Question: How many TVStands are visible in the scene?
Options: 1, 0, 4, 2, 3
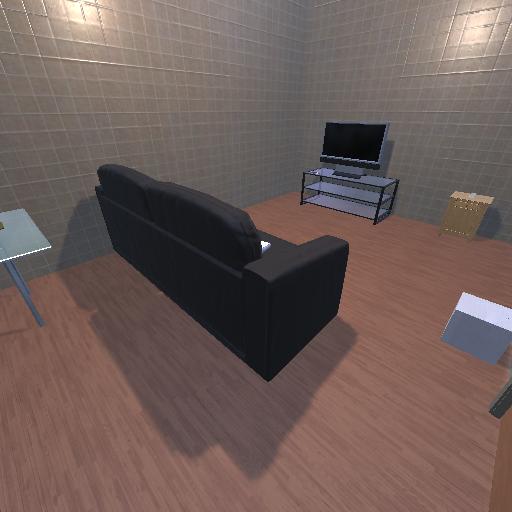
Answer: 1